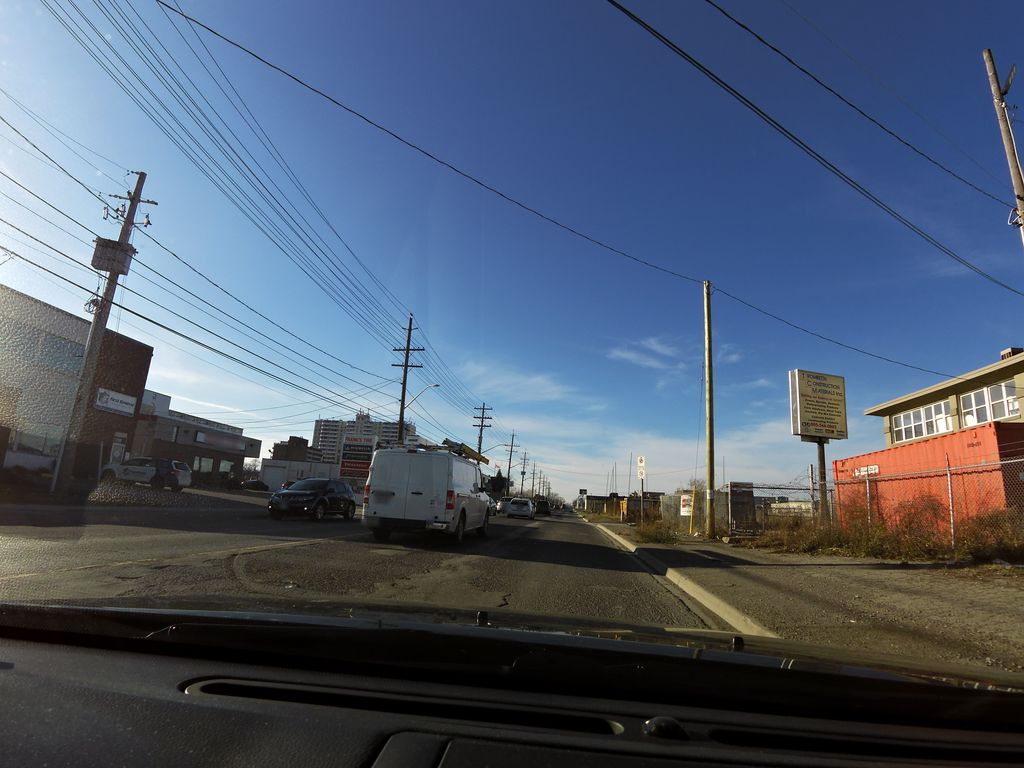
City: hamilton